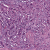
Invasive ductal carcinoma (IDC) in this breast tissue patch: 1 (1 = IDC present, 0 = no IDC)